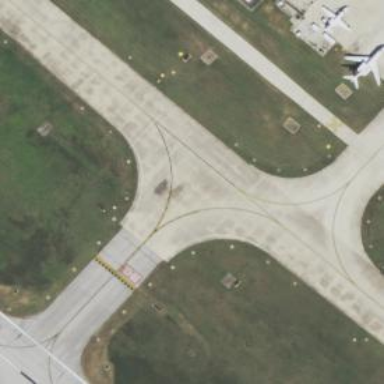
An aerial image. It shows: Image of taxiway at airport.